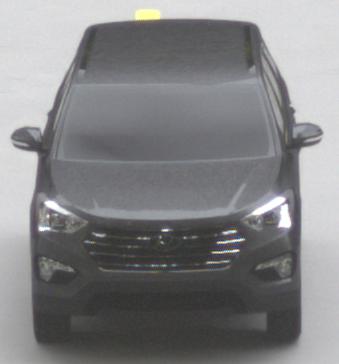
Make: Hyundai
Model: Santa Fe 2.4 GDI
Detailed model: Santa Fe (DM)
Model produced from: 2017/08
Model produced until: 2018/01
Doors: 5
Color: gray
Road condition: dry road
Daytime: morning or afternoon
Contrast: low contrast